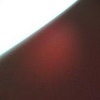
Label: sunburn